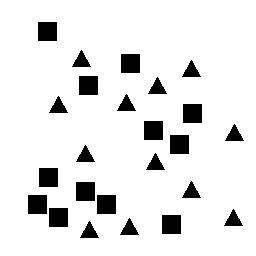
Squares: 12
Triangles: 12
Stars: 0
Total shapes: 24